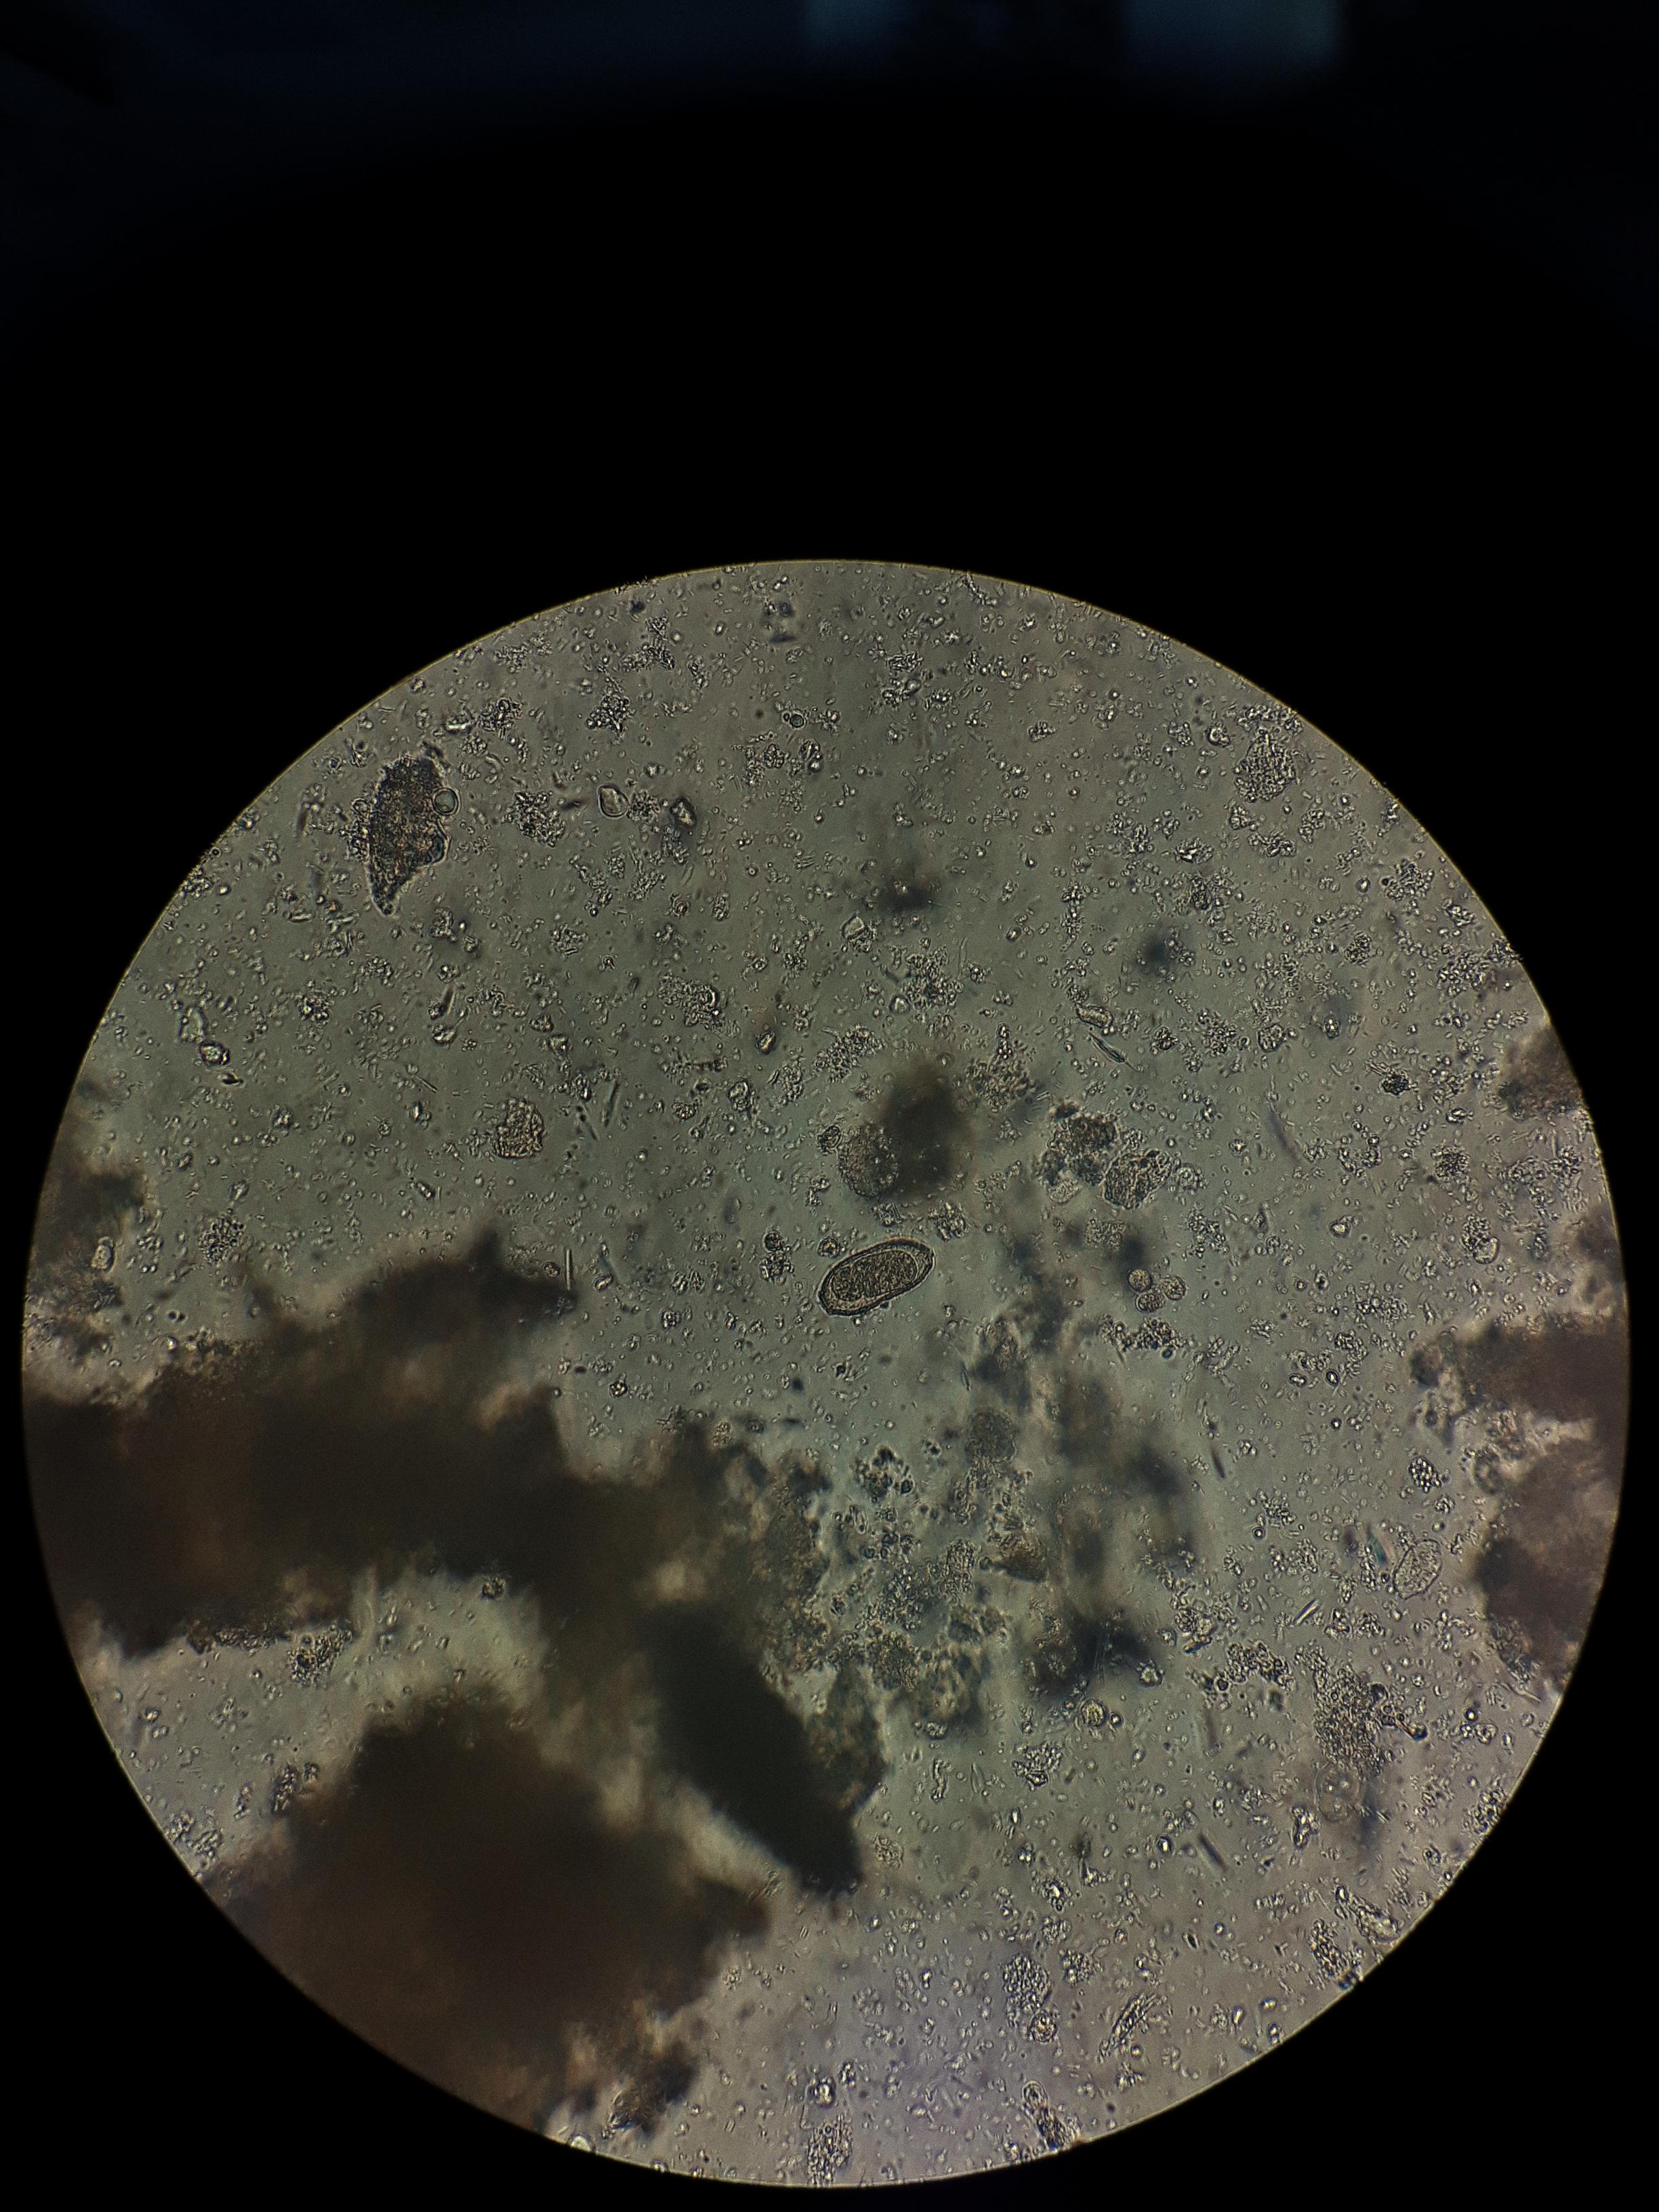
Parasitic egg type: Capillaria philippinensis